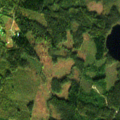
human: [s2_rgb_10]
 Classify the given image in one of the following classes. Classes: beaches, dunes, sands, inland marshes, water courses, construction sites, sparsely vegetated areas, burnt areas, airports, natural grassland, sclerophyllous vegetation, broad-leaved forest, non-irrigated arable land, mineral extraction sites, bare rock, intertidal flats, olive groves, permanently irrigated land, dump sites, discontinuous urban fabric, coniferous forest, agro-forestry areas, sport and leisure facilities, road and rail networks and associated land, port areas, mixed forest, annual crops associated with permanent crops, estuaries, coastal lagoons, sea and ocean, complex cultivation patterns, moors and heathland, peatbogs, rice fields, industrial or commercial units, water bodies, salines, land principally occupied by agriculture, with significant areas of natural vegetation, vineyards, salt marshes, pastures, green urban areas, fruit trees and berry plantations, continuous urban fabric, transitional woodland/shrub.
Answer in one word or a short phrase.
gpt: broad-leaved forest, coniferous forest, mixed forest, transitional woodland/shrub